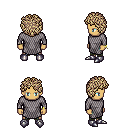
a pixel art fantasy rpg character, male body template, human, tanned skin, chain mail, teal pants, white blonde curly afro hairstyle, bracelets, metal boots, four views (front, back, left, right), 2x2 character sprite sheet, small pixel art, hard edges, no anti-aliasing